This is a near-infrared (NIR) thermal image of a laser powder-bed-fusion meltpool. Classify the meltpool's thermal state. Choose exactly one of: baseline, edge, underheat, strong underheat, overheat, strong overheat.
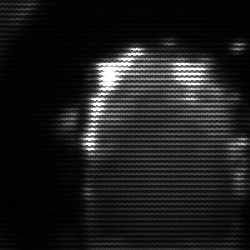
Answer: baseline